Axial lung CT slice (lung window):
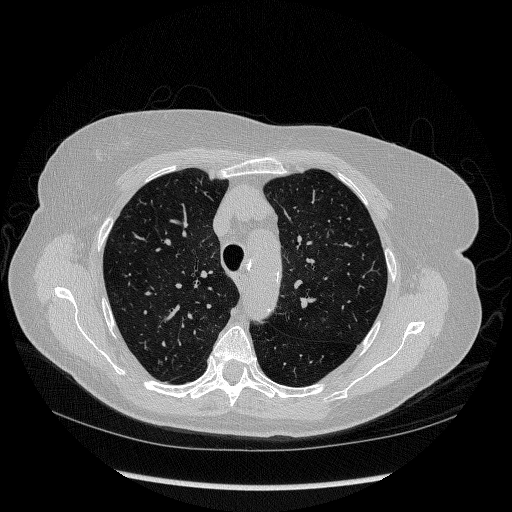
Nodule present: no